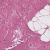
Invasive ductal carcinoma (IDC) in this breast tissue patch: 0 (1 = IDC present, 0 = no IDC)